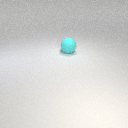
large cyan rubber sphere